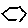
Label: hexagon